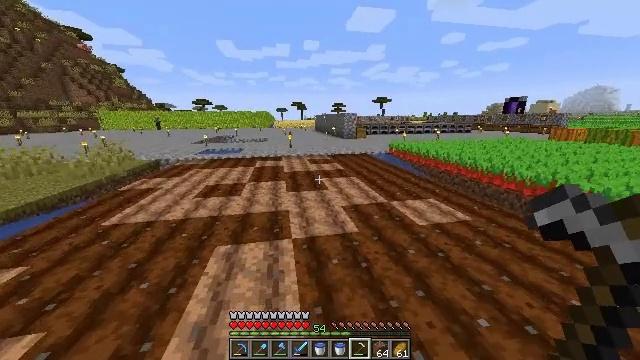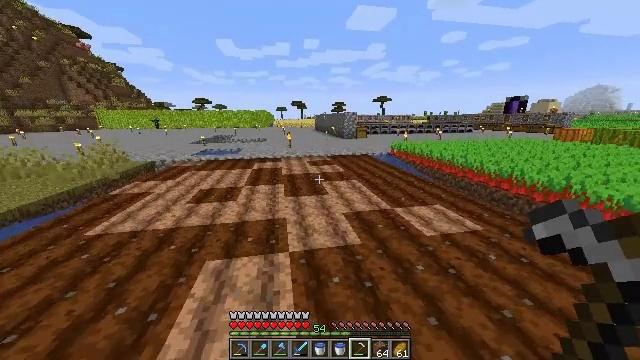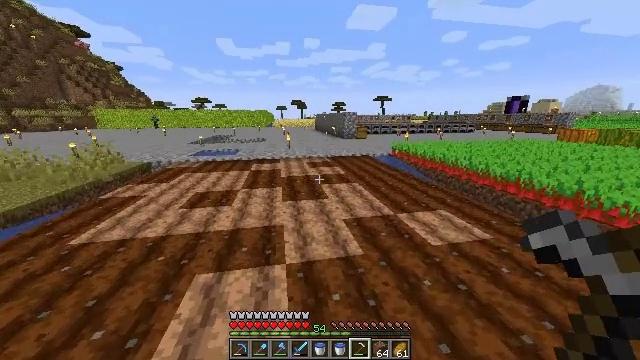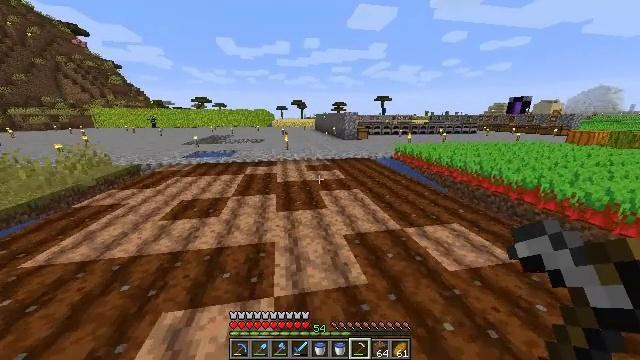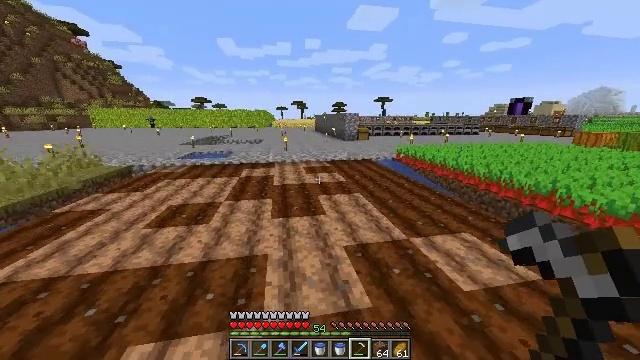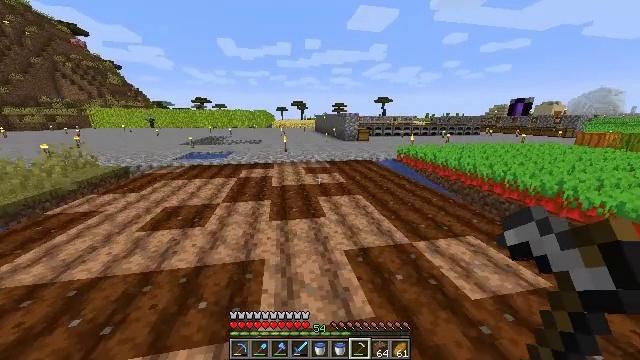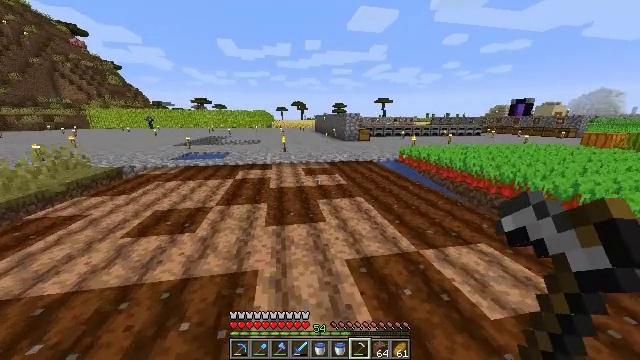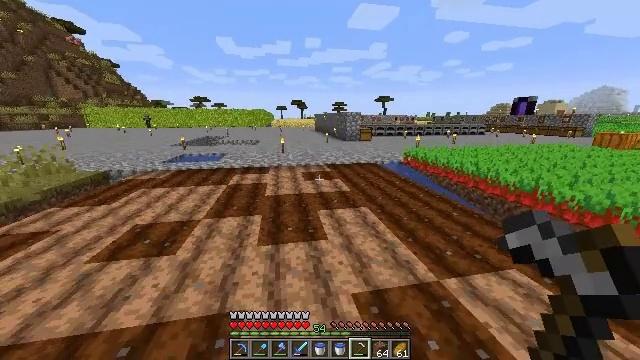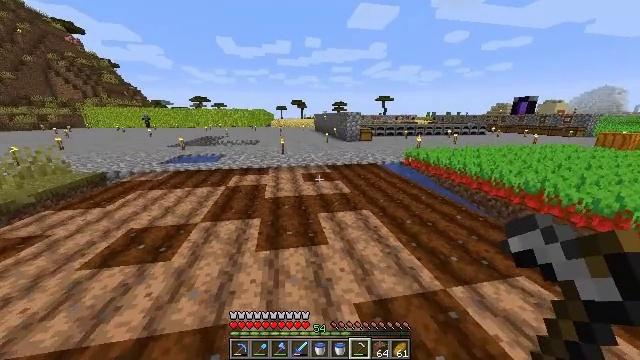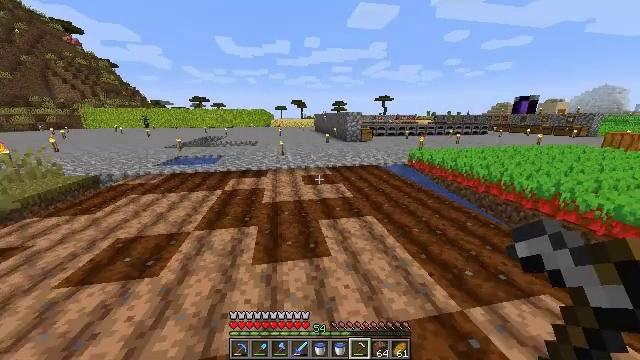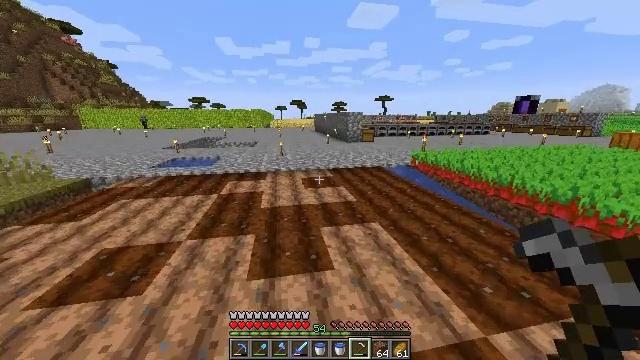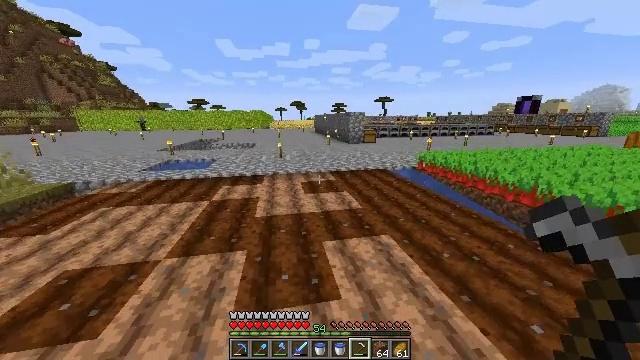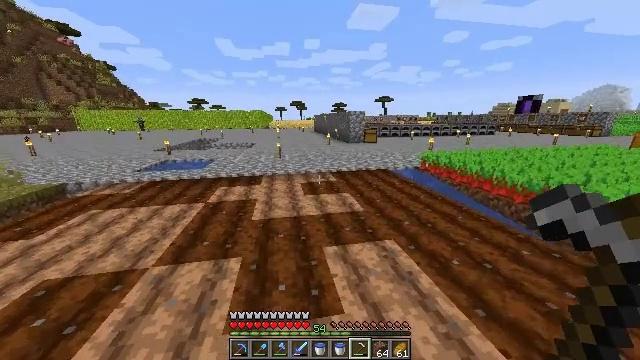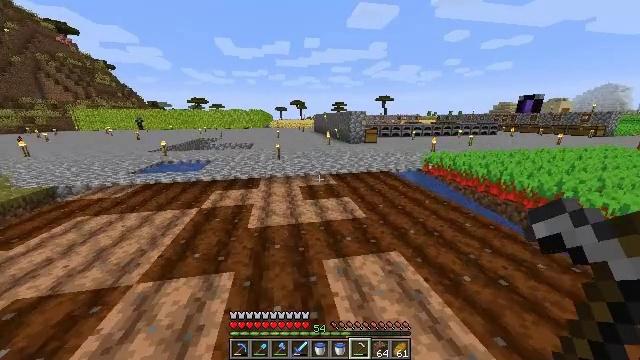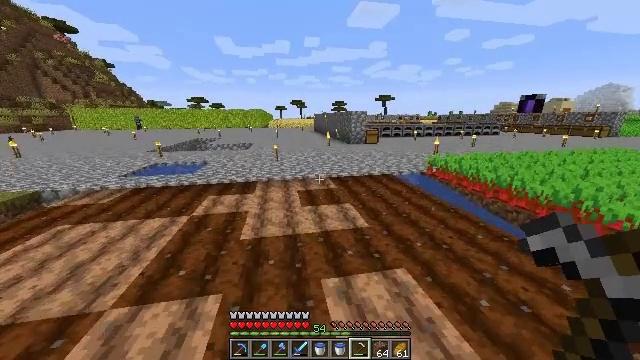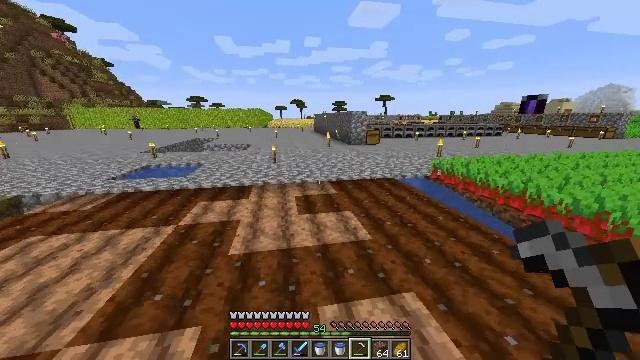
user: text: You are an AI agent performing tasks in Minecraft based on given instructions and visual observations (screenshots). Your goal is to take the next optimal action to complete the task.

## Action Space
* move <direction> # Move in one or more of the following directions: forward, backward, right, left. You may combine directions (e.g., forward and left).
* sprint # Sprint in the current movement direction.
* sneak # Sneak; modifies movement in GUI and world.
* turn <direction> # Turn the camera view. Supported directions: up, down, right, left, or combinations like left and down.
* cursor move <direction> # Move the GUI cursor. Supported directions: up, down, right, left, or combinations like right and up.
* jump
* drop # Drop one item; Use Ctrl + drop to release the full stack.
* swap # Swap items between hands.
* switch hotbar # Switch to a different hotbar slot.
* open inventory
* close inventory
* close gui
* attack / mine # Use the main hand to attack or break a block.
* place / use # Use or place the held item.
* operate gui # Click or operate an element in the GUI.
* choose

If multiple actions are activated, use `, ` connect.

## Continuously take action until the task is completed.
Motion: motion action
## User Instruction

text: Break the attached pumpkin stem.
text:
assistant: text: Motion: move forward, sprint
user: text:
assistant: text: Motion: move forward, sprint
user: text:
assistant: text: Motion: move forward, sprint
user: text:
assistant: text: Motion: move forward, sprint
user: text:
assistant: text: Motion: move forward, sprint
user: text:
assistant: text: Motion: move forward, sprint
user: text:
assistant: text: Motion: move forward, sprint
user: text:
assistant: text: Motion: move forward, sprint
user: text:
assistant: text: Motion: move forward, sprint
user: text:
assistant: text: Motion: move forward, sprint
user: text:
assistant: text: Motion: move forward, sprint
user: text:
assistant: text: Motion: move forward, sprint
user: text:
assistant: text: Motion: move forward, sprint
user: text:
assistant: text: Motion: move forward, sprint
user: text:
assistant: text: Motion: move forward, sprint
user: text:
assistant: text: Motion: move forward, sprint
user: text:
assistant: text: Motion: move forward, sprint
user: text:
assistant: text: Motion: move forward, sprint
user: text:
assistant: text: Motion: move forward, sprint
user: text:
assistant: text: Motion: move forward, sprint
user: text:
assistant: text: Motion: move forward, sprint
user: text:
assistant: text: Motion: move forward, sprint
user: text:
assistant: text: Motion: move forward, sprint
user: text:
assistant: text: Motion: move forward, sprint
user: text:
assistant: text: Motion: move forward, sprint
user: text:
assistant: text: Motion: move forward, sprint
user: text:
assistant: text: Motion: move forward, sprint, turn right and up
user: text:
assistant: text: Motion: move forward, sprint, turn right
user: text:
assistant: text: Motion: move forward, sprint, turn right, switch to hotbar 4
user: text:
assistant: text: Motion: move forward, sprint, turn right, switch to hotbar 4